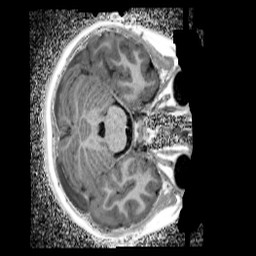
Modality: UNIT1_denoised
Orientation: axial
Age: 11
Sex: female
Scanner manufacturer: siemens
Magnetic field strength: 3 T
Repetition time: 4 s
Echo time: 0.00299 s